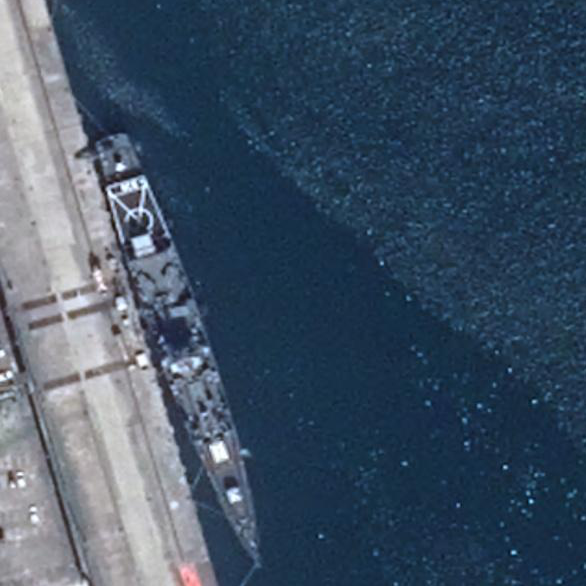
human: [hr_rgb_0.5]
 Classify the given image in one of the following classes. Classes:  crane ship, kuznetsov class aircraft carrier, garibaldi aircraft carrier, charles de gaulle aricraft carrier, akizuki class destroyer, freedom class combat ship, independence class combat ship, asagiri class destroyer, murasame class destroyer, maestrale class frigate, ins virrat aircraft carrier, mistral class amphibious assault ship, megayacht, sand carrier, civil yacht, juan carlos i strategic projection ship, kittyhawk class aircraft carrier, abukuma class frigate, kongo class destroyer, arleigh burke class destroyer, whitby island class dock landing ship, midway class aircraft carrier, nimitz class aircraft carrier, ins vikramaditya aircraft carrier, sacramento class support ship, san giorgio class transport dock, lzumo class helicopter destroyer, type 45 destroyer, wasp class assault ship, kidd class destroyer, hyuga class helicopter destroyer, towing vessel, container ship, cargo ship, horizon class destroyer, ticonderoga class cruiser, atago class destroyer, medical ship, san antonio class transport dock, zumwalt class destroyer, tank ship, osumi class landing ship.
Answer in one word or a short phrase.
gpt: Kidd class destroyer